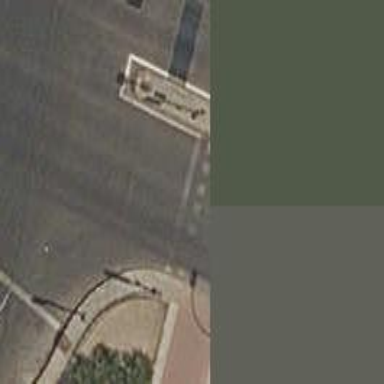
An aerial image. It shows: Crossing with traffic signals.